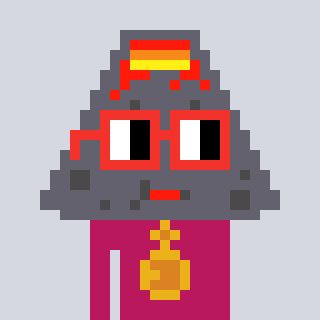
a pixel art character with square red glasses, a volcano-shaped head and a darkpink-colored body on a cool background